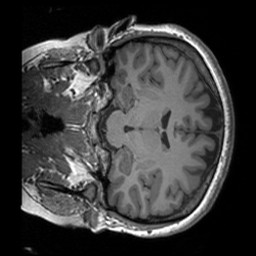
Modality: T1w
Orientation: coronal
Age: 24
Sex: female
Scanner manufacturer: siemens
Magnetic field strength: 3 T
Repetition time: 1.9 s
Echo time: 0.00252 s